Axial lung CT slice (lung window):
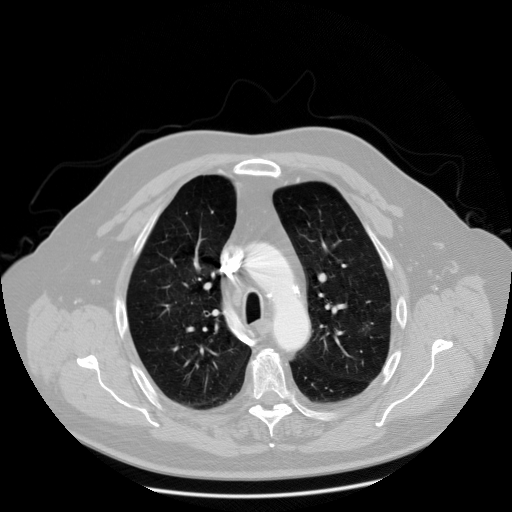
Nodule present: no